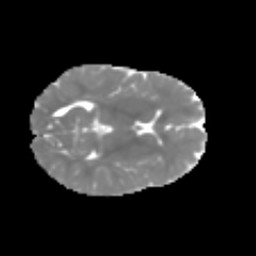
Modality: MD
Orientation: axial
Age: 6
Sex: male
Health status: healthy